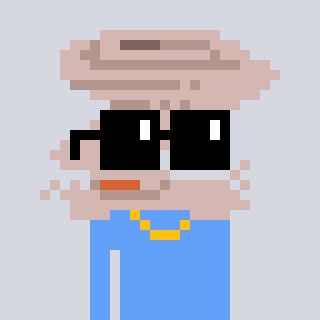
a pixel art character with square black sunglasses, a tornado-shaped head and a blue-colored body on a cool background